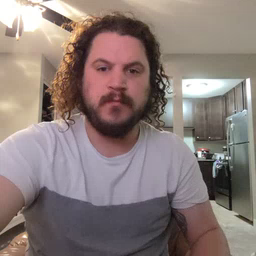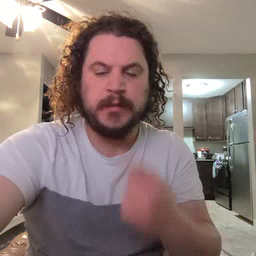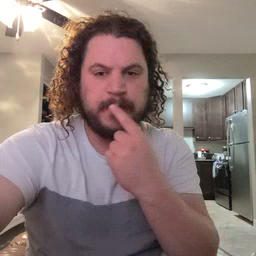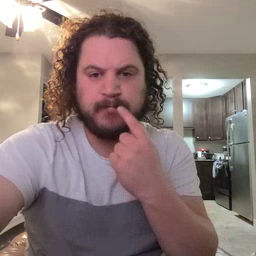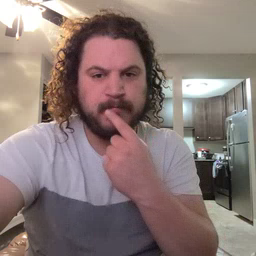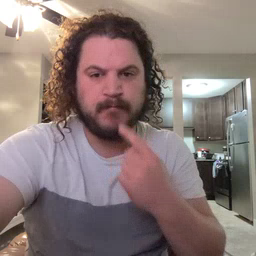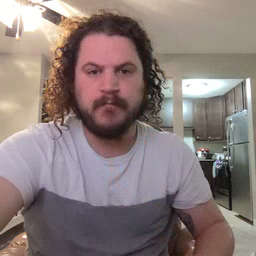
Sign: lips